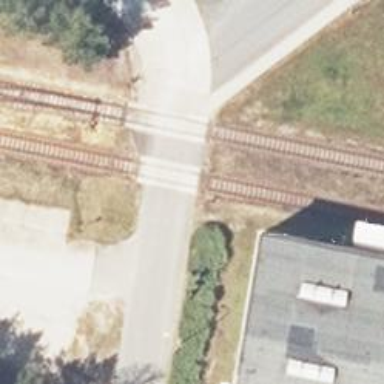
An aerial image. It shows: Rail spur service.